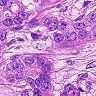
Metastatic tissue present: yes